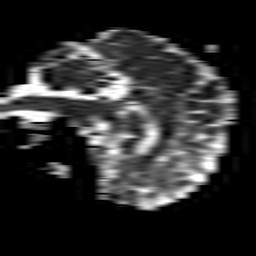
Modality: ADC
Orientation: sagittal
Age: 30
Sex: female
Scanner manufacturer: philips
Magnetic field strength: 1.5 T
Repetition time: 3.4 s
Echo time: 0.06922 s